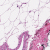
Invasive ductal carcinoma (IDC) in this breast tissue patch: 0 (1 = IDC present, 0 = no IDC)